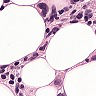
Metastatic tissue present: yes